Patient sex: M
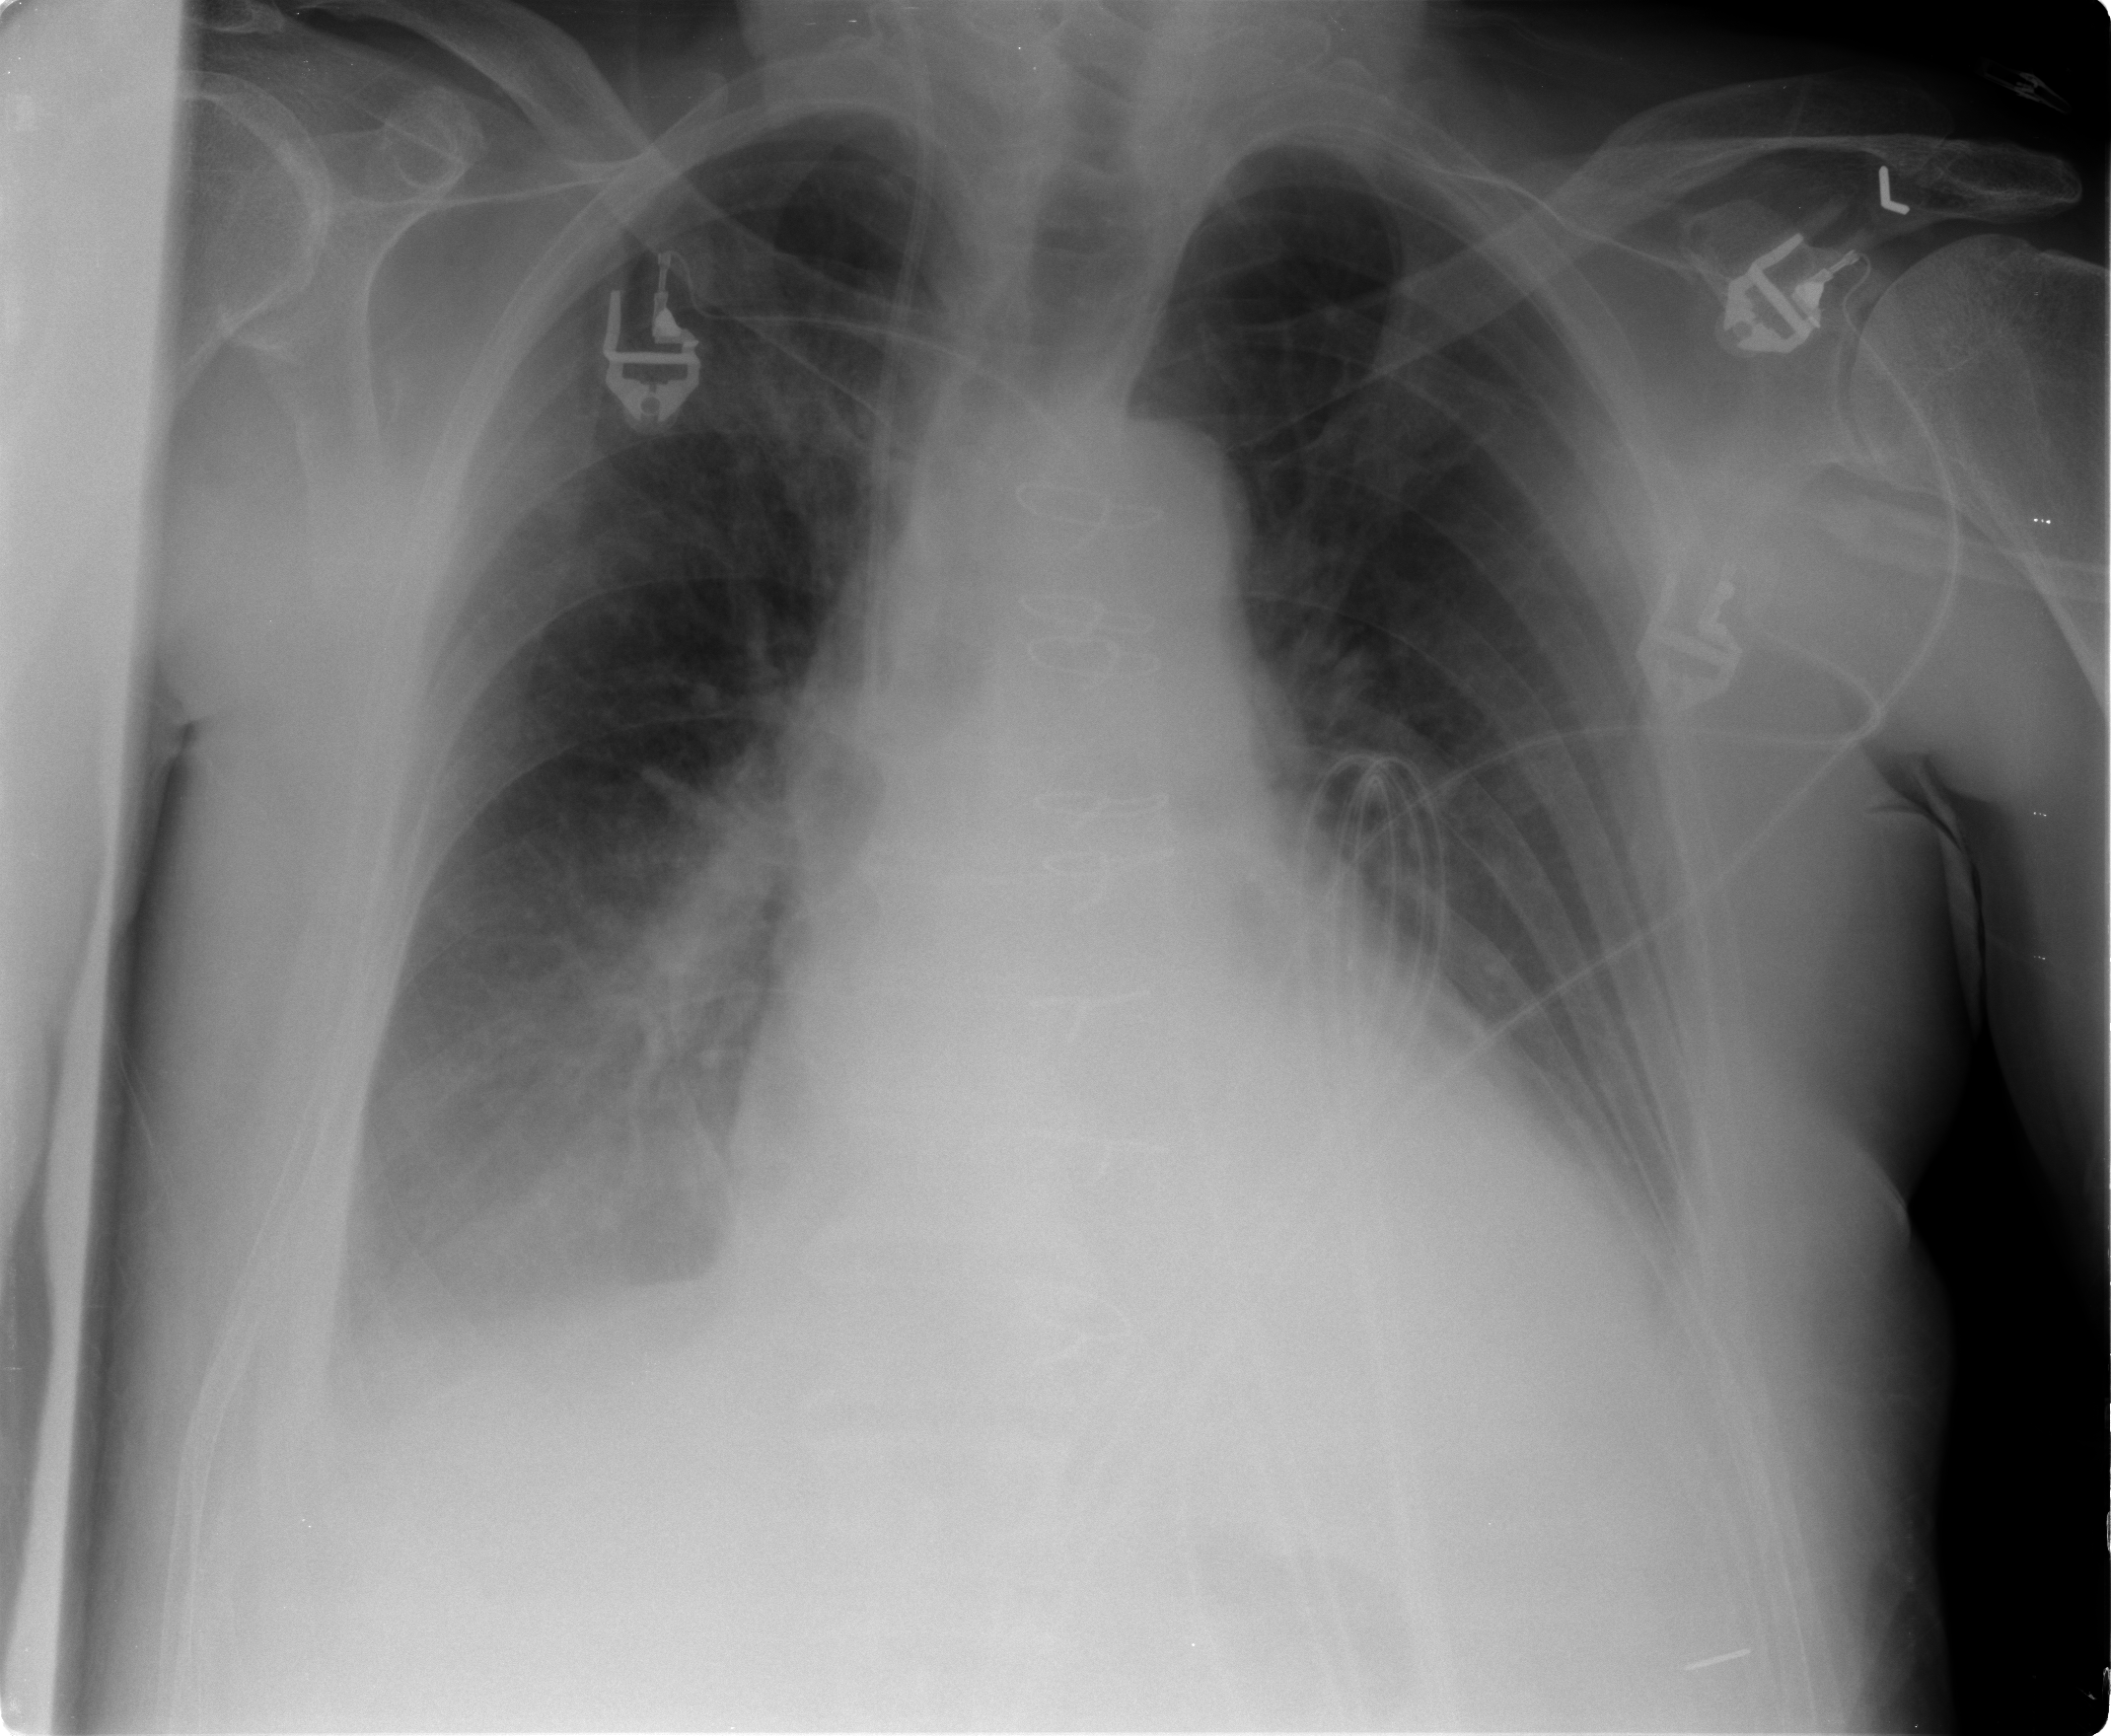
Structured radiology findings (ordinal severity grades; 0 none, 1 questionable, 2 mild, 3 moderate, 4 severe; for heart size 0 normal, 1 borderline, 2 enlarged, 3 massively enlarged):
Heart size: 2
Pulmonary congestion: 2
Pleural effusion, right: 2
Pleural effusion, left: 0
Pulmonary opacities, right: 1
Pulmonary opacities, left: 0
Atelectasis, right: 2
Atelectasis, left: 2